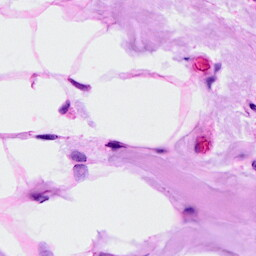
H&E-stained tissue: Breast